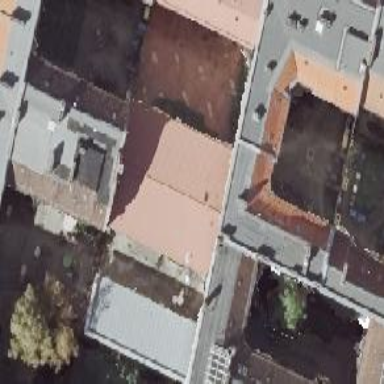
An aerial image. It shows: Building with apartments featuring unique double saltbox roof shape.